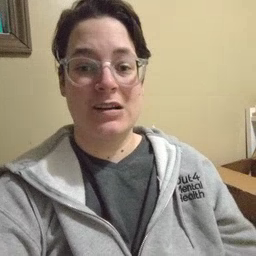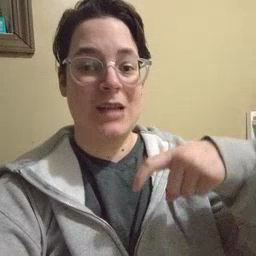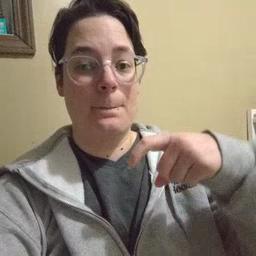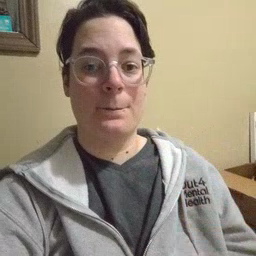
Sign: time